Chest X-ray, PA view. Patient: 43 years old, sex F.
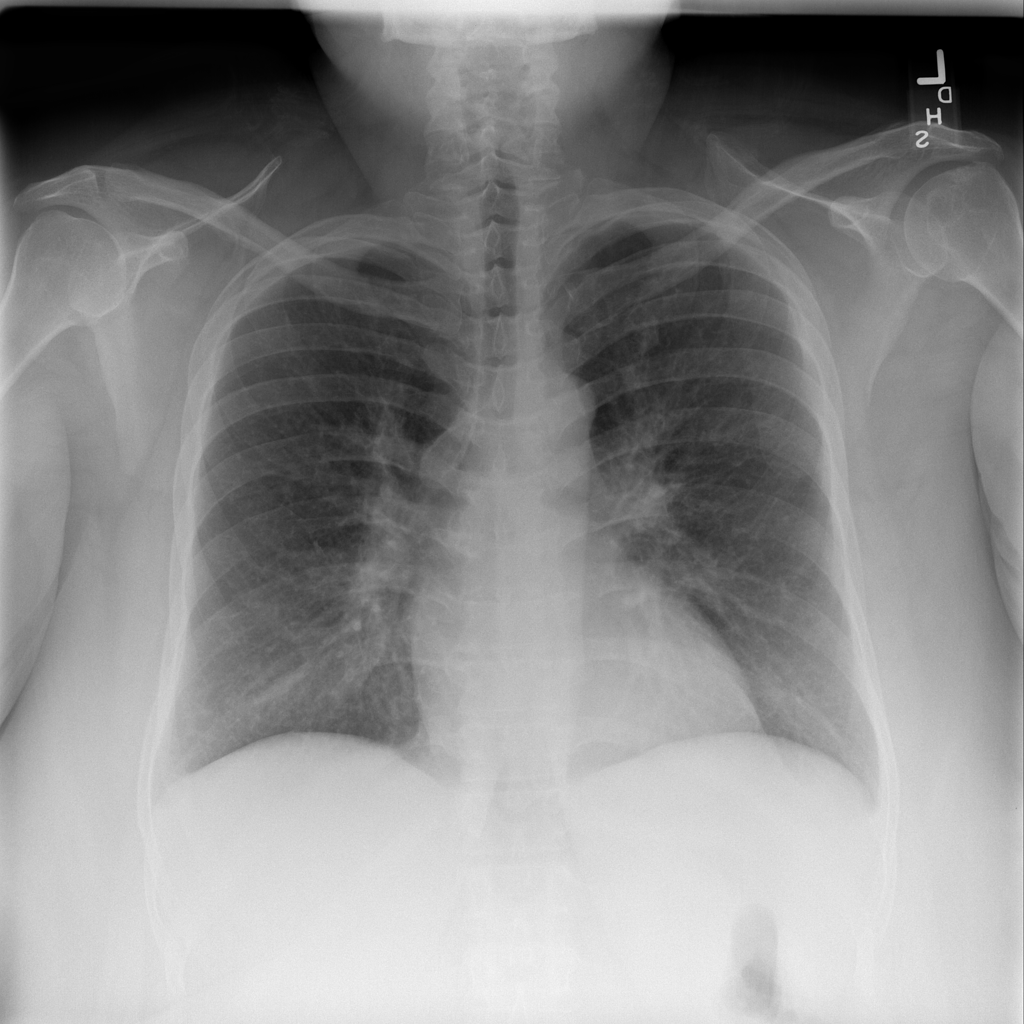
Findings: No Finding